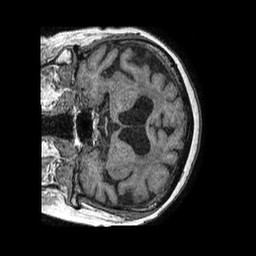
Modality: T1w
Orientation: coronal
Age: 77
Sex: female
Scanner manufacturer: philips
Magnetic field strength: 1.5 T
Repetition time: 0.007696 s
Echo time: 0.003564 s